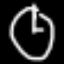
Label: clock